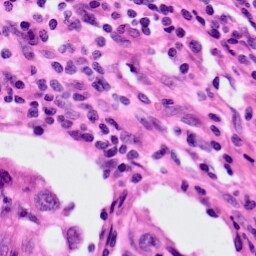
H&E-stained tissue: Lung